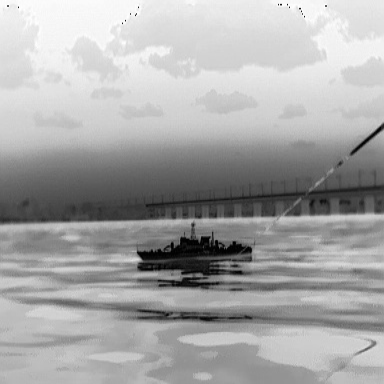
There is a warship in the infrared image.